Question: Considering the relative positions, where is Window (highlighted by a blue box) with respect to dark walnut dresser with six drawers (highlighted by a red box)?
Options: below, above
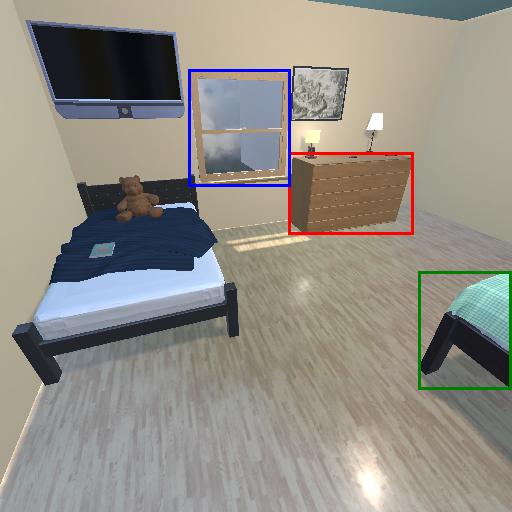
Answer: below